Interaction volume radius: 10 \u00c5
Interaction volume height: 10 \u00c5
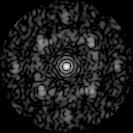
Disorder parameter: 0.5745